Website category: movie
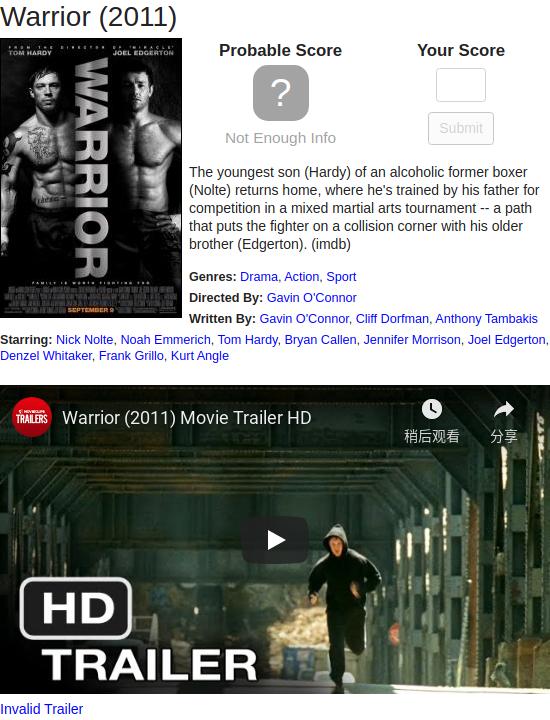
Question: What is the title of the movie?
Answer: Warrior

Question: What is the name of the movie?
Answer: Warrior

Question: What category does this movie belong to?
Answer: Drama

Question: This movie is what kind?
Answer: Drama

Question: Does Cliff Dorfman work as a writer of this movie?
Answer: yes

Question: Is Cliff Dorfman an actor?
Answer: no

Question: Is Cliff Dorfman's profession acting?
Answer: no

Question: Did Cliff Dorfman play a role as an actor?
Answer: no

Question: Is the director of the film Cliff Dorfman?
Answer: no

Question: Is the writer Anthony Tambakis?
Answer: yes

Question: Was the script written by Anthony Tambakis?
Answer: yes

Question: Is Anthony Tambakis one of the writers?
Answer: yes

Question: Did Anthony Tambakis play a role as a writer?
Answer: yes

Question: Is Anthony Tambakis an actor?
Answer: no

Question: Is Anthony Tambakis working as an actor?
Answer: no

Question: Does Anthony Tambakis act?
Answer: no

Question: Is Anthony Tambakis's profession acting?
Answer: no

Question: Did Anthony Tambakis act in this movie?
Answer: no

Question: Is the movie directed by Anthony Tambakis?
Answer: no

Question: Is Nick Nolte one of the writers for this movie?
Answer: no

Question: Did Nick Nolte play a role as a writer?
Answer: no

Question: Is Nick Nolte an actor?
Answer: yes

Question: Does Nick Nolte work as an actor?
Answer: yes

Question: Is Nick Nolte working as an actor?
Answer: yes

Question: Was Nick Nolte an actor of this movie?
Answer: yes

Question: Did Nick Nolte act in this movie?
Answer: yes

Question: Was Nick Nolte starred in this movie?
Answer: yes

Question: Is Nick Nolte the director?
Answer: no

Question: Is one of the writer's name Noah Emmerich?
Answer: no

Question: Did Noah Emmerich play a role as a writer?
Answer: no

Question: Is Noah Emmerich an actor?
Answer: yes

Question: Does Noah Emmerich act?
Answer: yes

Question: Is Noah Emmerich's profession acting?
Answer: yes

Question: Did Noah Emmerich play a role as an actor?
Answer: yes

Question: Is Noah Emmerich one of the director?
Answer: no

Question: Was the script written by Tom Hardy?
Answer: no

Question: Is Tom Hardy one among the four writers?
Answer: no

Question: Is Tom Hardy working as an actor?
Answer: yes

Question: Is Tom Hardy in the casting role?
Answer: yes

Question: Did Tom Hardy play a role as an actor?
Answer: yes

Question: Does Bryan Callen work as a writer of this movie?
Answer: no

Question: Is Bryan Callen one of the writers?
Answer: no

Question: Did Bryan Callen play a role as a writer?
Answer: no

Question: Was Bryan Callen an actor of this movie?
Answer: yes

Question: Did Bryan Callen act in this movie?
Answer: yes

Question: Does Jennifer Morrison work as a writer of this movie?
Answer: no

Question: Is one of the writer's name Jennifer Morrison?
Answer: no

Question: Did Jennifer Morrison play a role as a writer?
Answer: no

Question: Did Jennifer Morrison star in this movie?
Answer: yes

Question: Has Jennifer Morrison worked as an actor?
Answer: yes

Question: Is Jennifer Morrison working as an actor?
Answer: yes

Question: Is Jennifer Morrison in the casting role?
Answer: yes

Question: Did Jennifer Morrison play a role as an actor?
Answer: yes

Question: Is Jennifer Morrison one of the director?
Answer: no

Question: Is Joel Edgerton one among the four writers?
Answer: no

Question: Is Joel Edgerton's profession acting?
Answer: yes

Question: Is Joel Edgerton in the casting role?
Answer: yes

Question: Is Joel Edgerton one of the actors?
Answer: yes

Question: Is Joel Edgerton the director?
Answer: no

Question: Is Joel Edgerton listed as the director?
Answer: no

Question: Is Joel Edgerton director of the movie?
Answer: no

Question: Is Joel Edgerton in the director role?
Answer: no

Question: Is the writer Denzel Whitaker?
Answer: no

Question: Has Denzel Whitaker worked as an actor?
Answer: yes